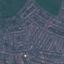
Label: Residential